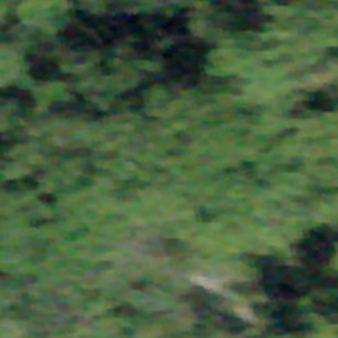
Label: other